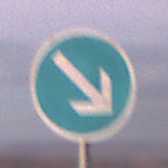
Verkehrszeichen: VorgeschriebeneVorbeifahrtRechts
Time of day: SunriseSunset
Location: Outdoor (Nature)
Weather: PartlyCloudy
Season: NotSpecified
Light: Natural